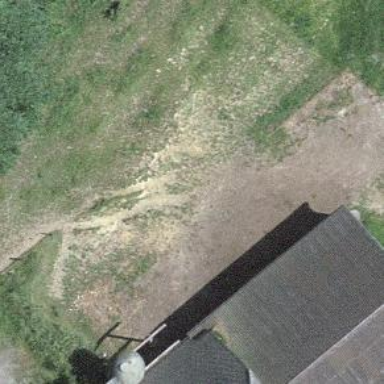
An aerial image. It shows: Farm.